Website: macys
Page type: account-dashboard
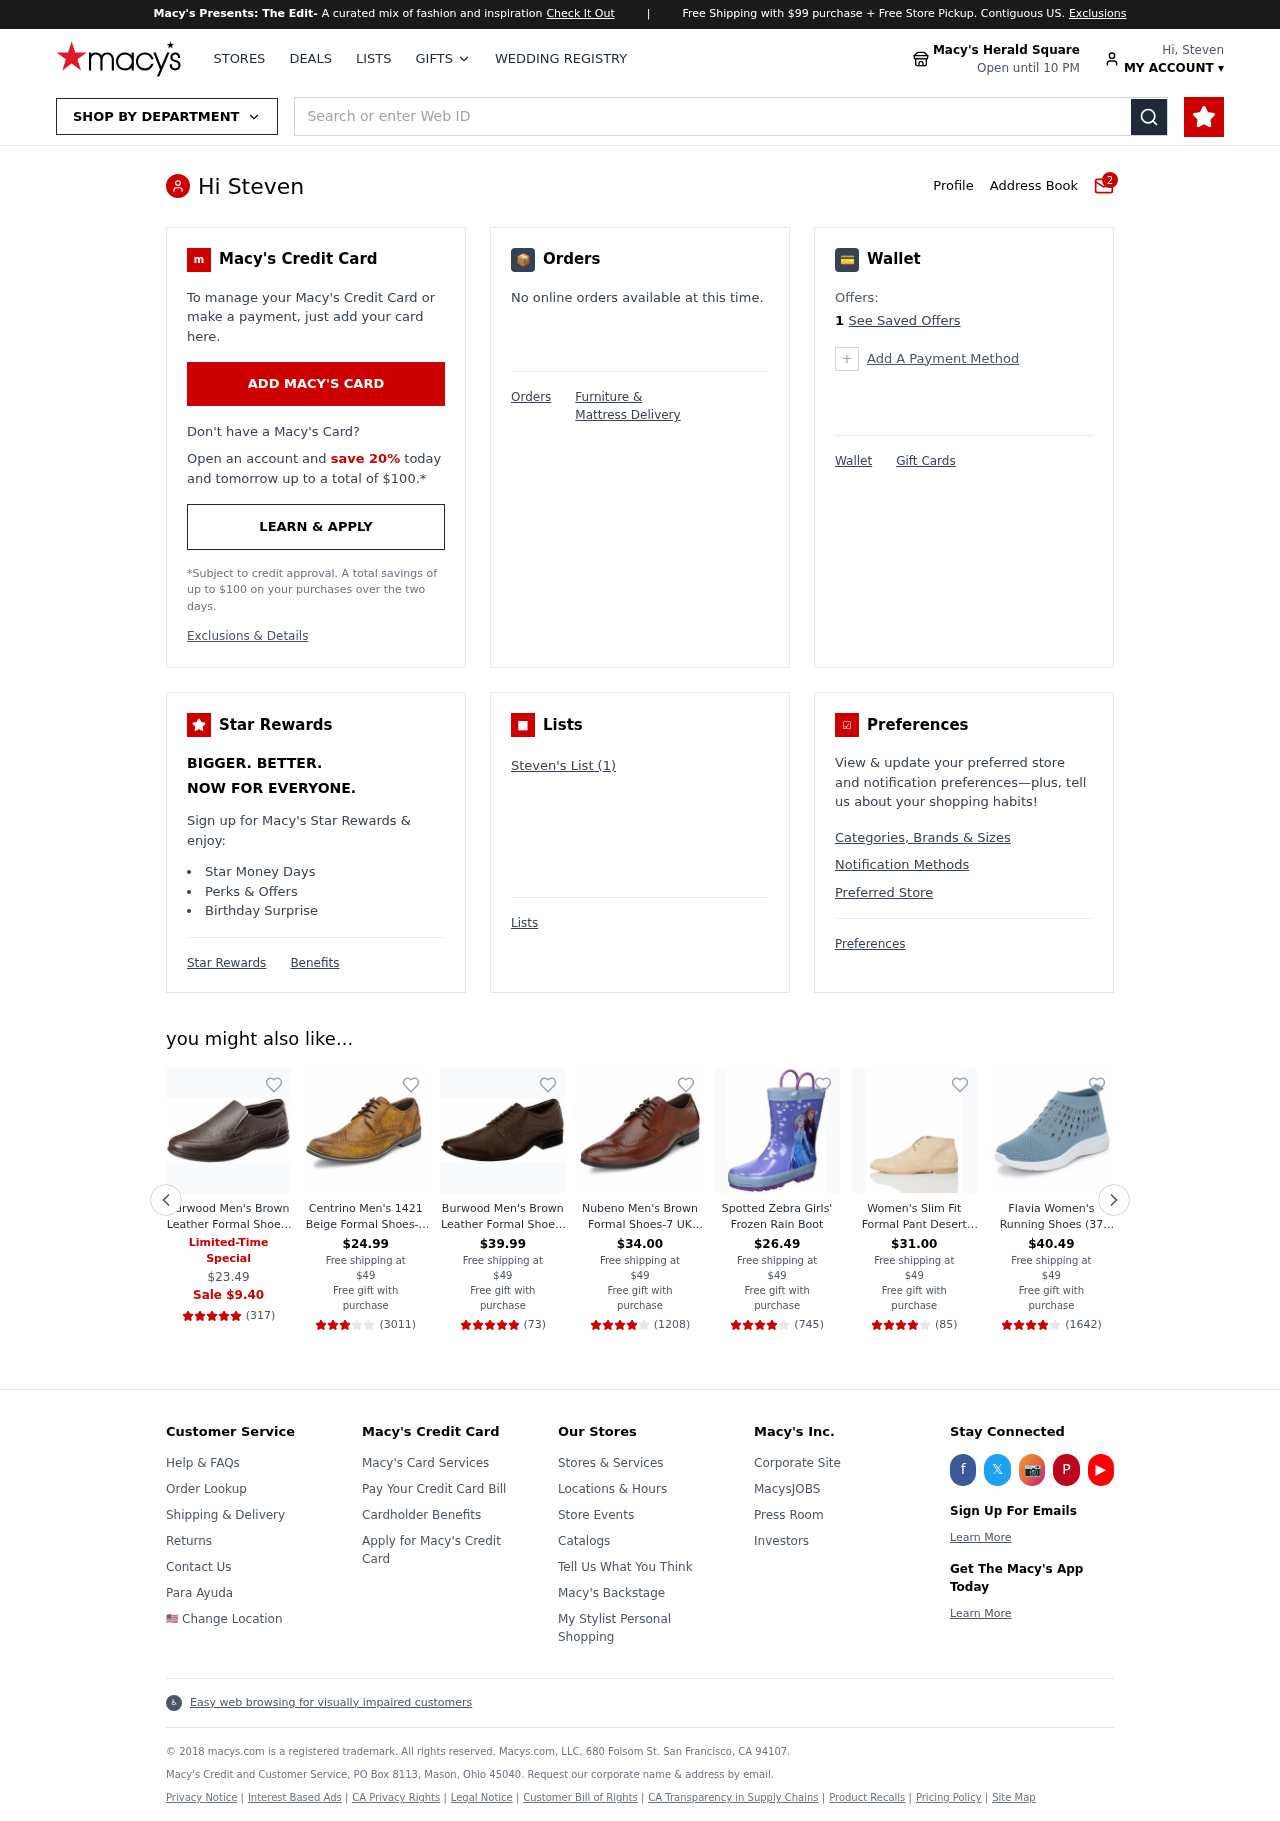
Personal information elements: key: PII_FIRSTNAME
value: Steven
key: PII_LOCATION1_NAME
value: Macy's Herald Square
Product elements: key: PRODUCT1_NAME
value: Burwood Men's Brown Leather Formal Shoes-8 UK (42 EU) (BW 395)
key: PRODUCT1_NUM_RATINGS
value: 317
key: PRODUCT1_PRICE
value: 23.49
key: PRODUCT1_RATING
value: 4.6
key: PRODUCT2_NAME
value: Centrino Men's 1421 Beige Formal Shoes-8 UK (42 EU) (9 US) (1421-04)
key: PRODUCT2_NUM_RATINGS
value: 3011
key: PRODUCT2_PRICE
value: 24.99
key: PRODUCT2_RATING
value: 3.3
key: PRODUCT3_NAME
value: Burwood Men's Brown Leather Formal Shoes-10 UK (44 EU) (BW 407)
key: PRODUCT3_NUM_RATINGS
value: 73
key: PRODUCT3_PRICE
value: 39.99
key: PRODUCT3_RATING
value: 4.7
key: PRODUCT4_NAME
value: Nubeno Men's Brown Formal Shoes-7 UK (41 EU) (23811)
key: PRODUCT4_NUM_RATINGS
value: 1208
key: PRODUCT4_PRICE
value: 34
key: PRODUCT4_RATING
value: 4.4
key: PRODUCT5_NAME
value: Spotted Zebra Girls' Frozen Rain Boot
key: PRODUCT5_NUM_RATINGS
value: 745
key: PRODUCT5_PRICE
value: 26.49
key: PRODUCT5_RATING
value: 3.8
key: PRODUCT6_NAME
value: Women's Slim Fit Formal Pant Desert Boots, Beige Beige, 8
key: PRODUCT6_NUM_RATINGS
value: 85
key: PRODUCT6_PRICE
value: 31
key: PRODUCT6_RATING
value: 4.1
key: PRODUCT7_NAME
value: Flavia Women's Running Shoes (37 EU) (6 US) (F/HD00641/BLU_L.Blue_5 UK)
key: PRODUCT7_NUM_RATINGS
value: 1642
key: PRODUCT7_PRICE
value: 40.49
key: PRODUCT7_RATING
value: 3.7
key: PRODUCT1_SALE_PRICE
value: Sale $9.40
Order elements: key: ORDER_FREE_SHIPPING_MIN
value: $99
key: ORDER_STORE_HOURS
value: Open until 10 PM
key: ORDER_NUM_MESSAGES
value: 2
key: ORDER_DISCOUNT_PERCENT
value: save 20%
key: ORDER_MAX_SAVINGS
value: $100
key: ORDER_MAX_SAVINGS2
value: $100
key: ORDER_NUM_OFFERS
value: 1
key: ORDER_NUM_LIST_ITEMS
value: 1
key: ORDER_FREE_SHIPPING_THRESHOLD
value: $49
Search elements: key: HEADER_SEARCH
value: Search or enter Web ID